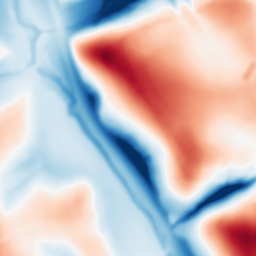
Category: multiscale
Decomposition family: dog_multiscale
Decomposition parameters: sigma_ratio: 2
n_scales: 4
base_sigma: 2
Upsampling method: bspline
Upsampling parameters: scale: 2
Upsampling scale: 2